九年级 · 变换几何
(本小题8.0分)

已知: $\triangle A B C$ 在直角坐标平面内, 三个顶点的坐标分别为 $A(0,3) 、 B(3,4) 、 C(2,2)$ (正方形网格中每个小正方形的边长是一个单位长度).

(1)画出 $\triangle A B C$ 向下平移 4 个单位长度得到的 $\triangle A_{1} B_{1} C_{1}$.

(2)以点 $B$ 为位似中心, 在网格内画出 $\triangle A_{2} B_{2} C_{2}$, 使 $\triangle A_{2} B_{2} C_{2}$ 与 $\triangle A B C$ 位似, 且位似比为 $2: 1$.

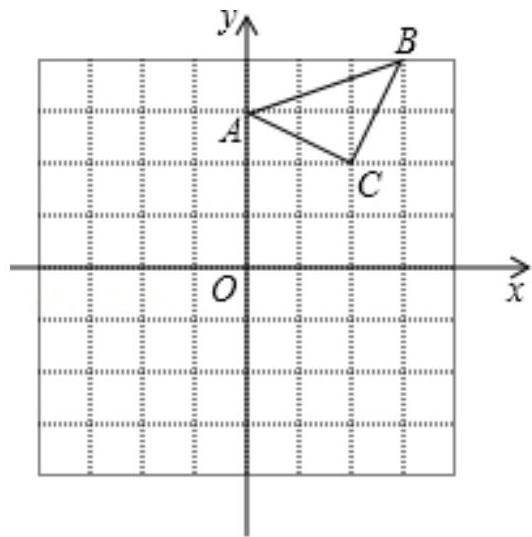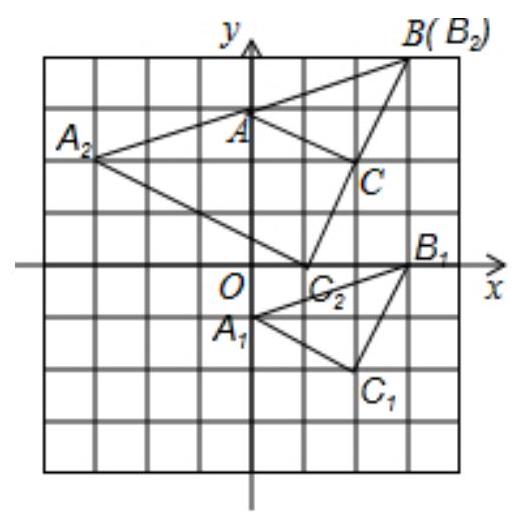
答案: 解: (1)如图所示, $\triangle A B C$ 向下平移 4 个单位长度得到的 $\triangle A_{1} B_{1} C_{1}$ :

(2)如图所示, 以 $B$ 为位似中心, $\triangle A_{2} B_{2} C_{2}$, 使 $\triangle A_{2} B_{2} C_{2}$ 与 $\triangle A B C$ 位似, 且位似比为2: 1 .

解析: 此题考查了作图一位似变换与平移变换, 熟练掌握位似变换与平移变换的性质是解本题的关键.

(1)分别作出点 $A 、 B 、 C$ 向下平移 4 个单位后的点 $A_{1} 、 B_{1} 、 C_{1}$, 顺次连接即可得到图形即可;

(2)延长 $B A$ 至 $A_{2}$, 使 $A_{2} B=2 B A$, 延长 $B C$ 至 $C_{2}$, 使 $C_{2} B=2 B C, B_{2}$ 与 $B$ 重合, 顺次连接 $A_{2} 、 B_{2} 、 C_{2}$,即可得到 $\triangle A_{2} B_{2} C_{2}$.